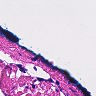
Metastatic tissue present: no